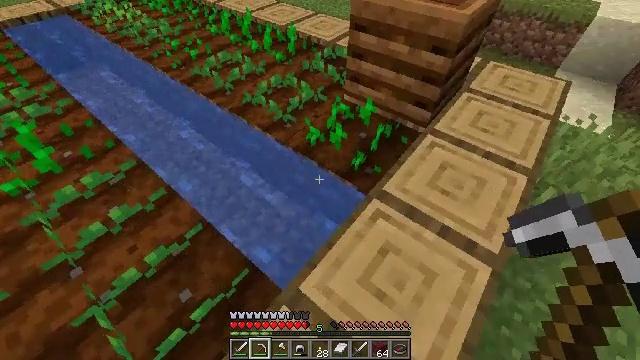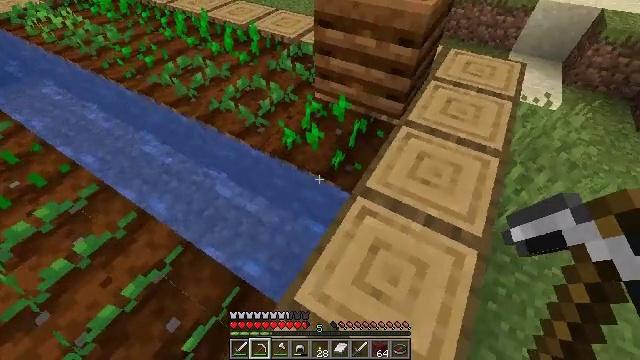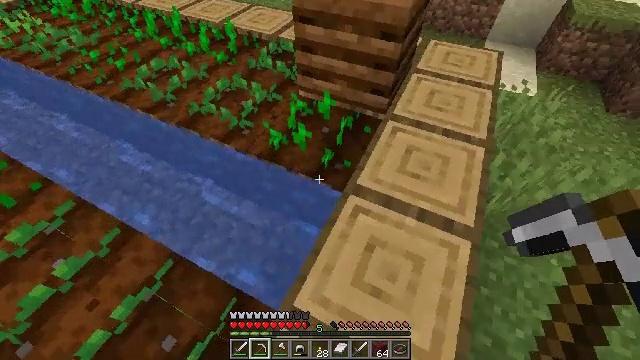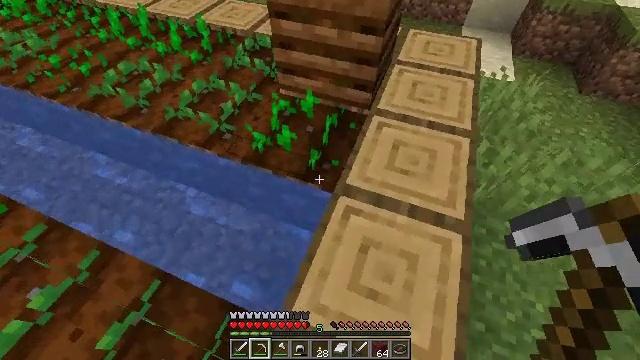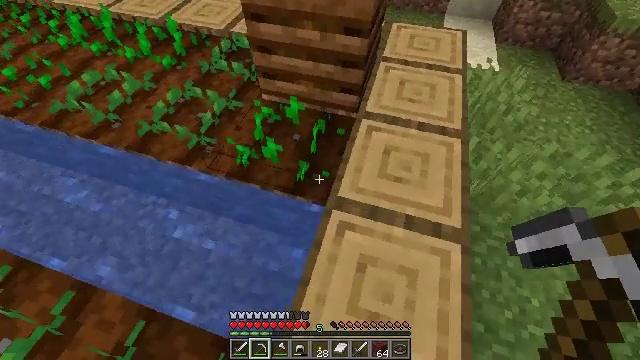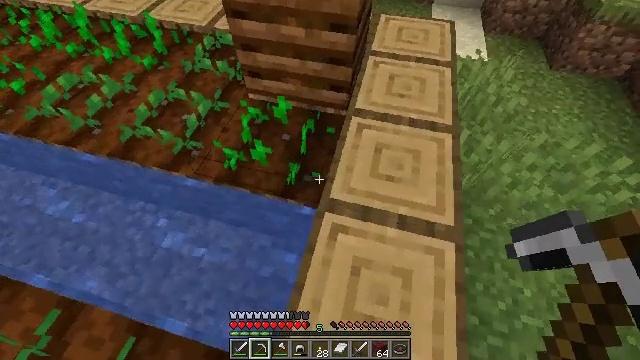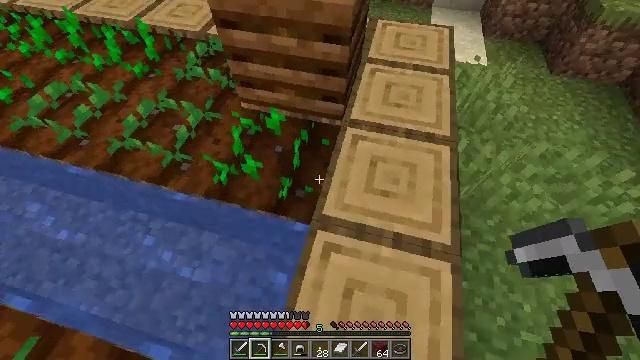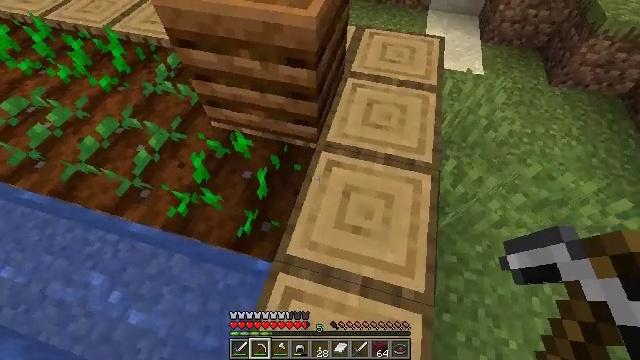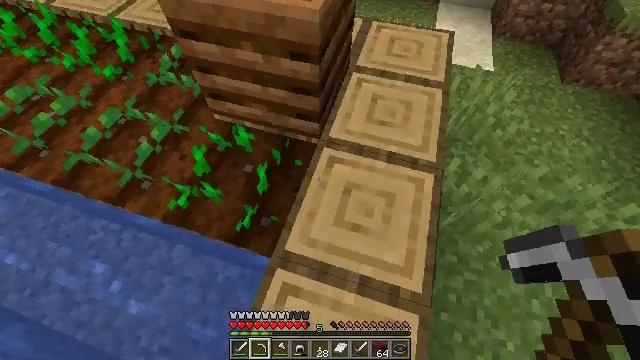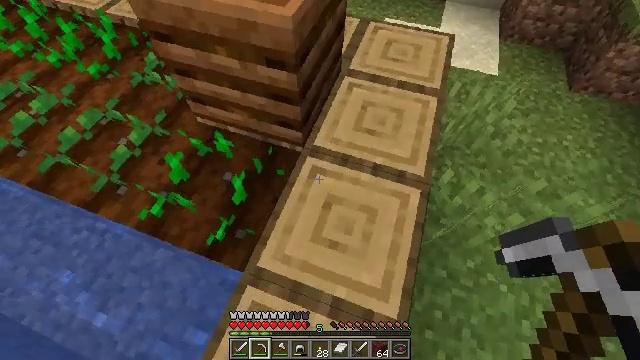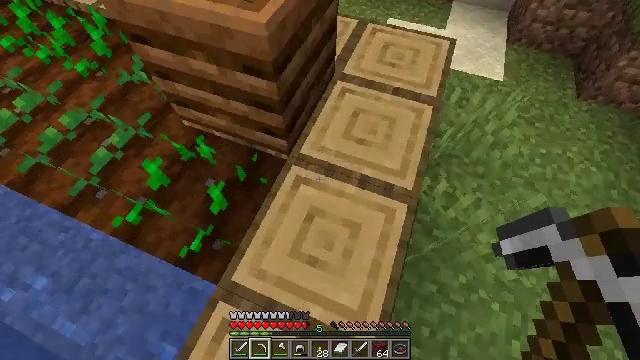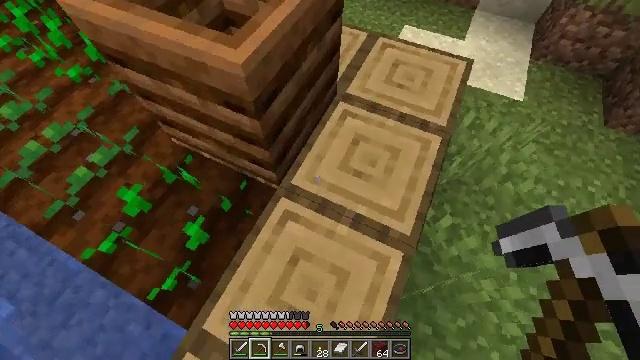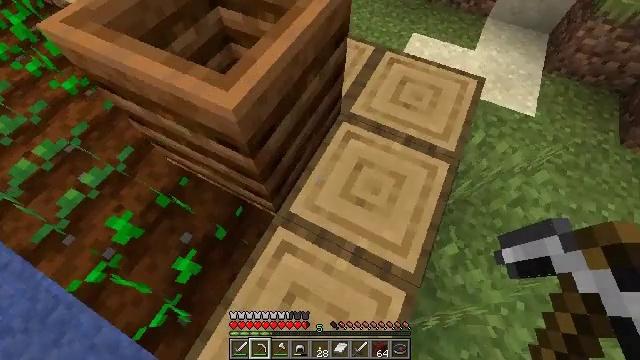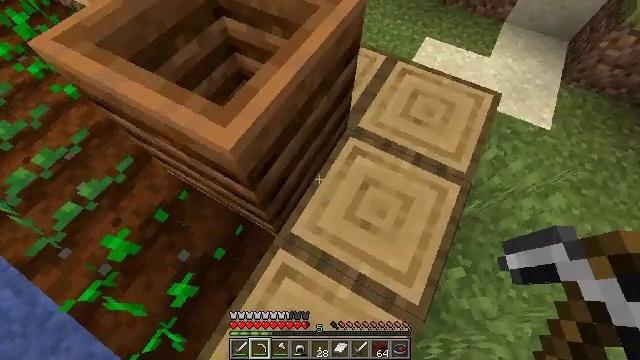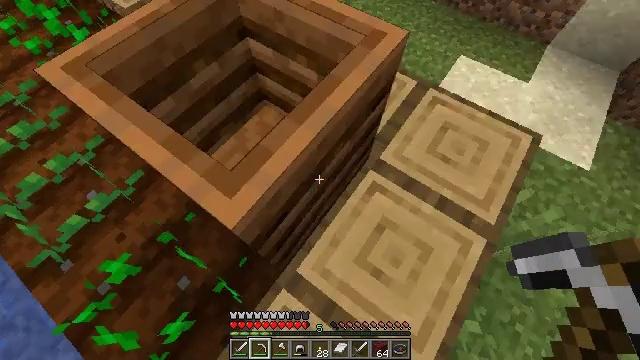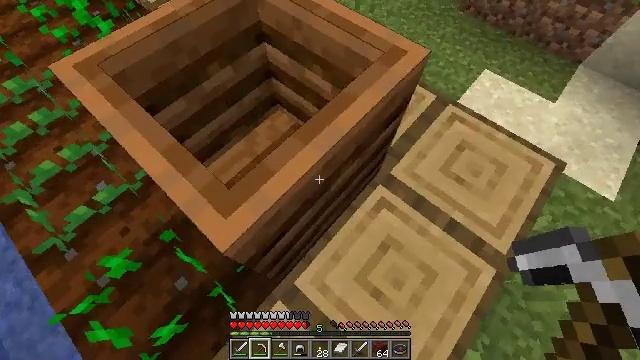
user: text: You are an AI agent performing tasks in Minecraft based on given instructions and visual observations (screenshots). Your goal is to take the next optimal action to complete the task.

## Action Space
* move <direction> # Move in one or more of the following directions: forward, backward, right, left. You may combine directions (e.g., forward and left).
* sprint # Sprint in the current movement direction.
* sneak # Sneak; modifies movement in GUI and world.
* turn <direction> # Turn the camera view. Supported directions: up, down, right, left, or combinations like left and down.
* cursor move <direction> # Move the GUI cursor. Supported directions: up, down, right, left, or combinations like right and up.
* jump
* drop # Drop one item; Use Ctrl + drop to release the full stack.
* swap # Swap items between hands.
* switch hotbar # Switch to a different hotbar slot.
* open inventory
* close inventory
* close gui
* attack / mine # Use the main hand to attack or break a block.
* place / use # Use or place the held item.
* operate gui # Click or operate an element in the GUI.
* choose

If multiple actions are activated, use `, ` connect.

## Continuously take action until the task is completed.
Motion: motion action
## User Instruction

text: Mine the smooth stone.
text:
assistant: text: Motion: turn right
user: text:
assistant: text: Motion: turn right and down
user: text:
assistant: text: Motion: move forward, turn right and down
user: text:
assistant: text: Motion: move forward, turn right and down
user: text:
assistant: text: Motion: move forward and move right, turn right and down
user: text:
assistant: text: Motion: move forward and move right
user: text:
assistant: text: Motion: move forward and move right
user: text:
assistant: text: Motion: move forward and move right, turn left and down
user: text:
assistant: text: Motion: move forward and move right, turn left and down
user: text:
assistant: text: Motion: move forward, turn left
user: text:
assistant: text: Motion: move forward, turn left
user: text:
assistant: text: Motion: move forward, turn left
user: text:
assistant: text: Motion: move forward, turn left
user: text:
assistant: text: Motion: move forward, turn left
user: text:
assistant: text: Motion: turn left
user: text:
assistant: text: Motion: turn left
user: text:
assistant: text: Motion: turn left
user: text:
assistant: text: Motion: turn left
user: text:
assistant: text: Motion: turn left
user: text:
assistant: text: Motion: no_op
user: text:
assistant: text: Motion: no_op
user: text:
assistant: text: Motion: no_op
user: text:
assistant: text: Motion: no_op
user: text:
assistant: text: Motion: turn left and up
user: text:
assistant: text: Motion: turn left and up
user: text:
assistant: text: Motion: turn left and up
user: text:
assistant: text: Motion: turn left and up
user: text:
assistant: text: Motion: turn left
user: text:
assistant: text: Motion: turn left and up
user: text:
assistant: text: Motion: turn left and up